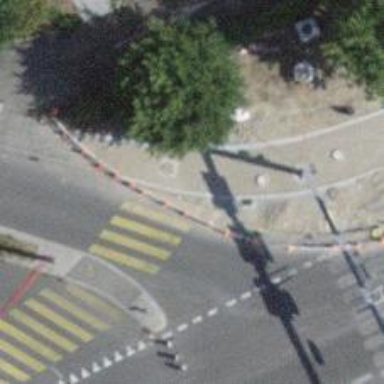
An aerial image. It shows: Kerb barrier.